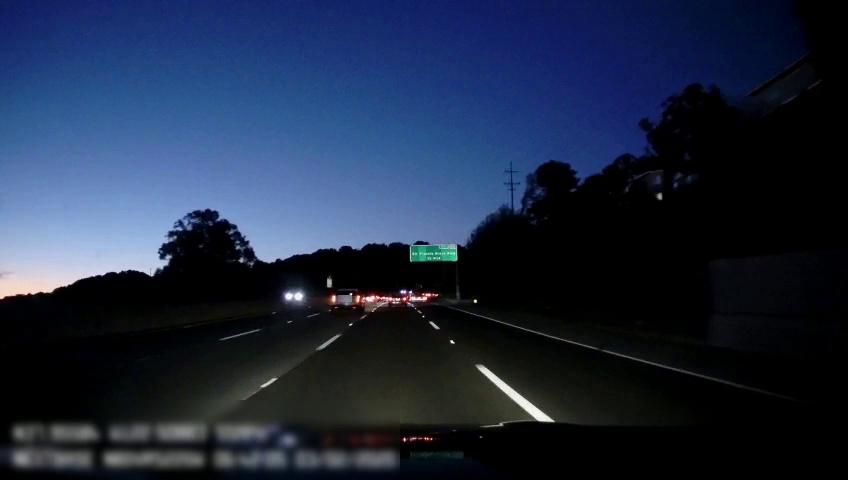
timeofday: Night
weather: Other
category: Drivable Space
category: Vehicles | Car
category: Vehicles | Car
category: Vehicles | SUV
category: Vehicles | Car
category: Vehicles | Truck
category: Lanes | Current Lane
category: Lanes | Current Lane
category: Lanes | Alternate Lane
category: Lanes | Alternate Lane
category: Traffic | Signs